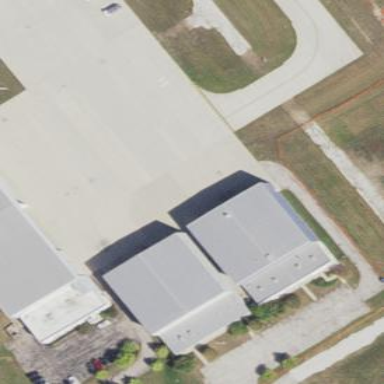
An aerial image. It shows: Building that is hangar at the airport.